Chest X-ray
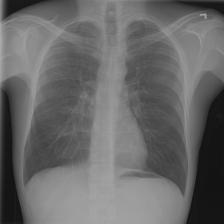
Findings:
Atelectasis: positive
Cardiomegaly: negative
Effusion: negative
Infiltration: negative
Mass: negative
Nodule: negative
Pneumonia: negative
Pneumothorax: negative
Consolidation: negative
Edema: negative
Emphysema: negative
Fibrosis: negative
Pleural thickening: negative
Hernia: negative